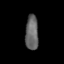
Tissue: skin
Cell type: Fibroblasts
Senescence score: 0.8093
Nuclear area (px): 442
Mean DAPI intensity: 101.296